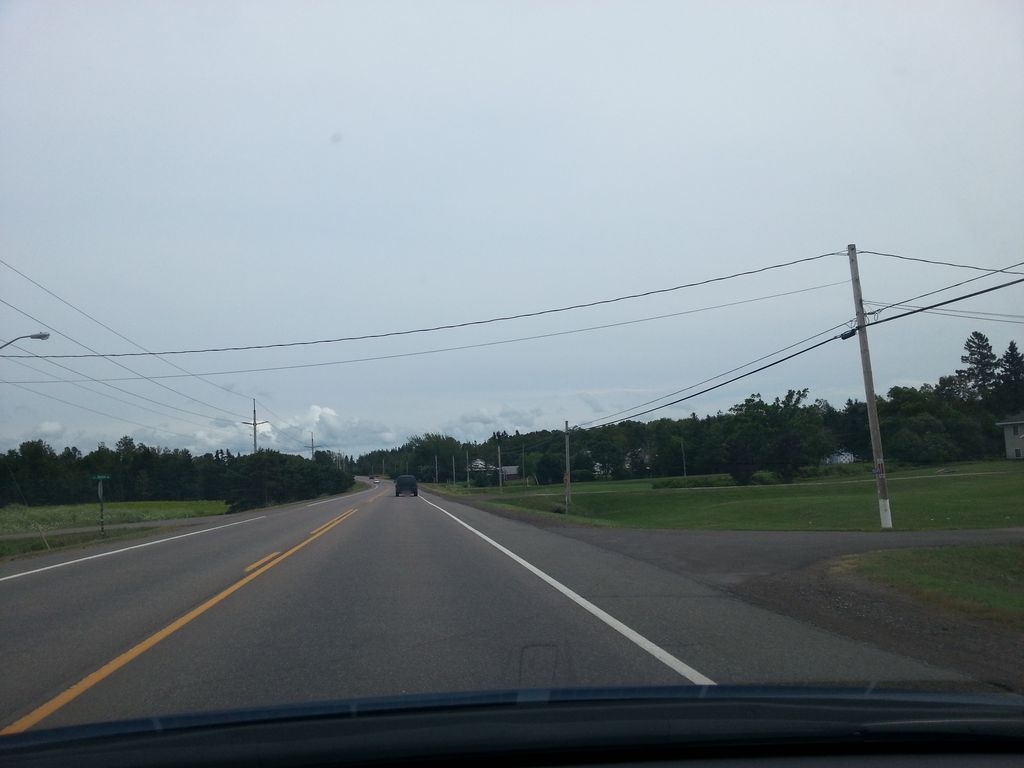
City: charlottetown